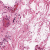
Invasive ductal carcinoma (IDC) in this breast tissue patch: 0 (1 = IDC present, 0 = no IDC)